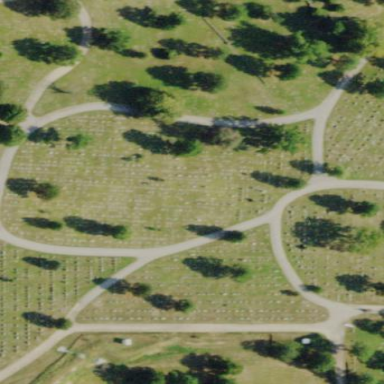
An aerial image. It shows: Sector within cemetery.